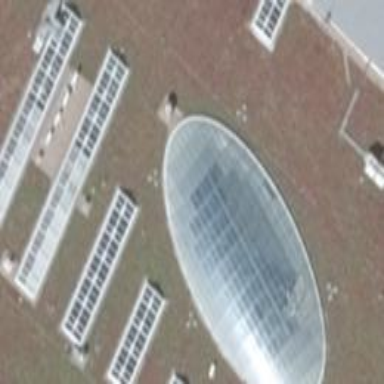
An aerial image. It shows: Building with glass dome-shaped roof.